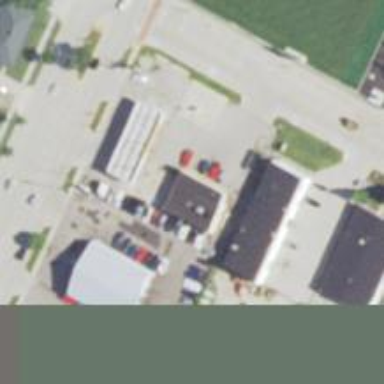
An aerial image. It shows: Convenience shop.